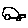
Label: car